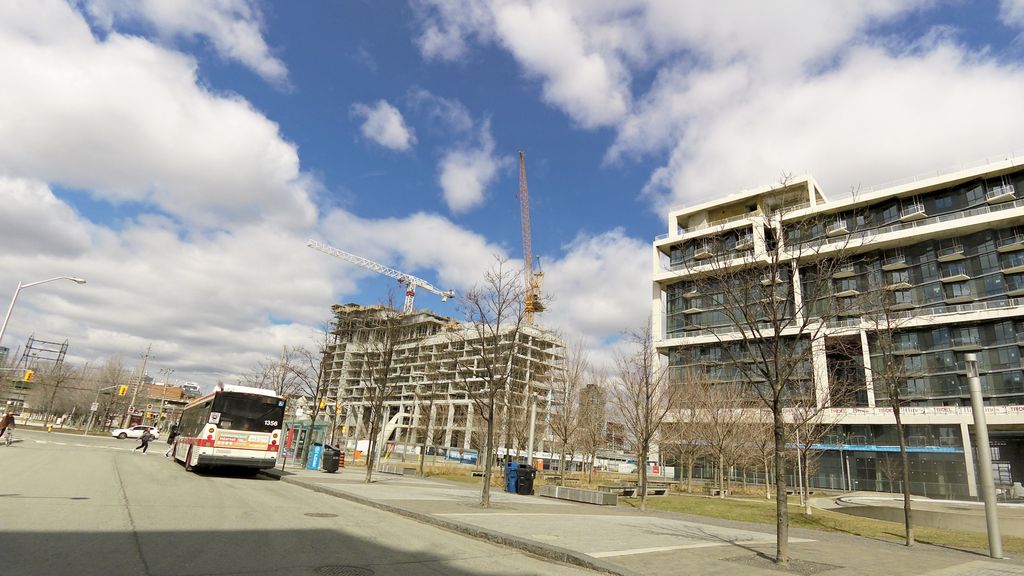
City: toronto